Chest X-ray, PA view. Patient: 58 years old, sex M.
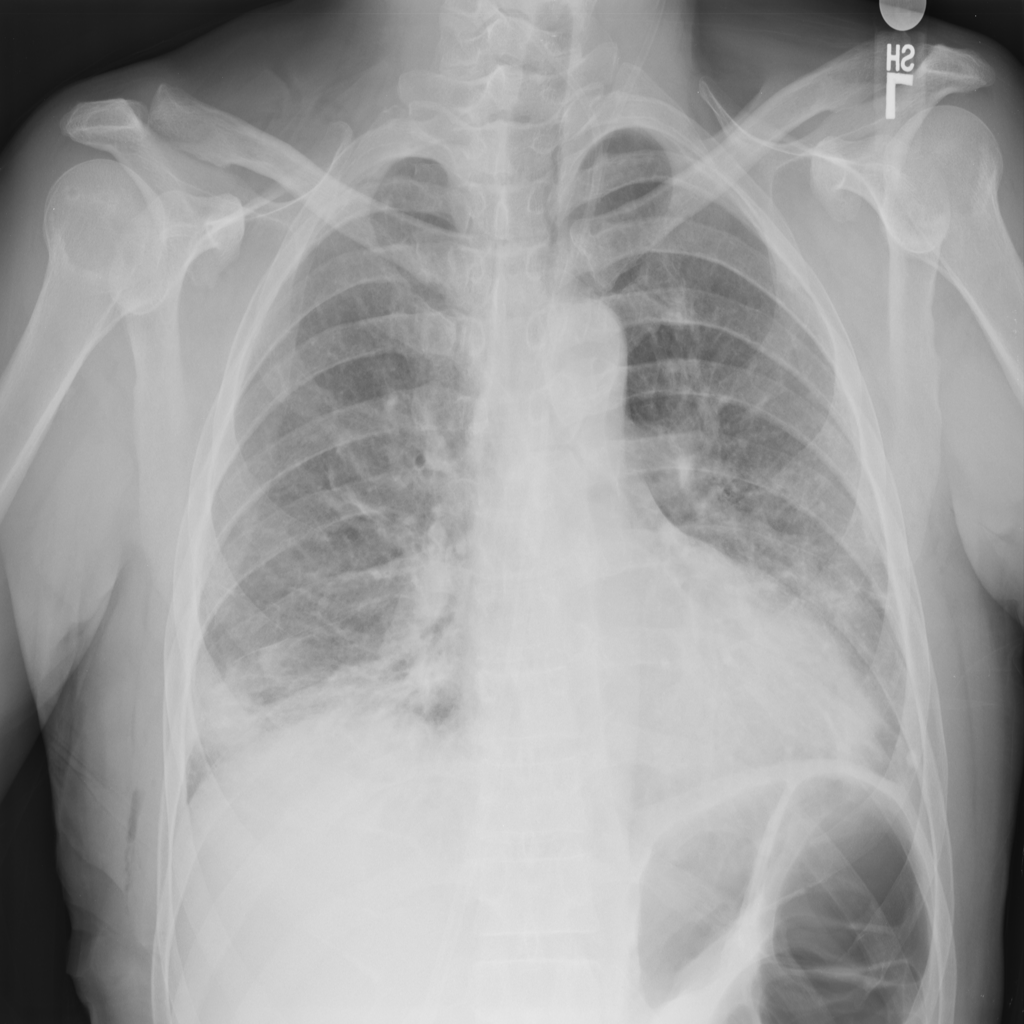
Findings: Atelectasis, Emphysema, Infiltration, Nodule, Pneumothorax